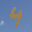
Label: 4